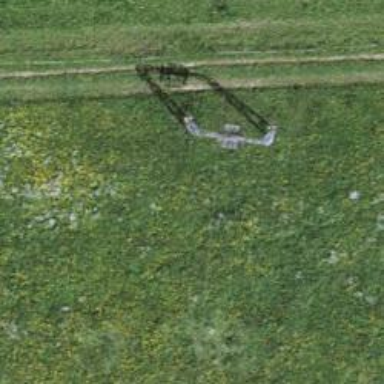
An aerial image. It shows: Pylon for aerialway.